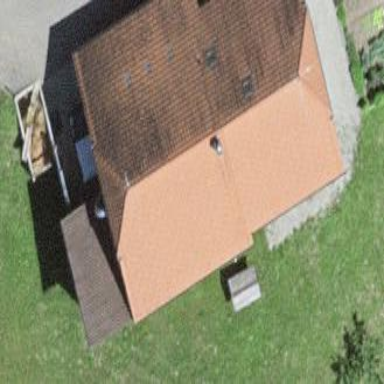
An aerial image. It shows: Farm building.